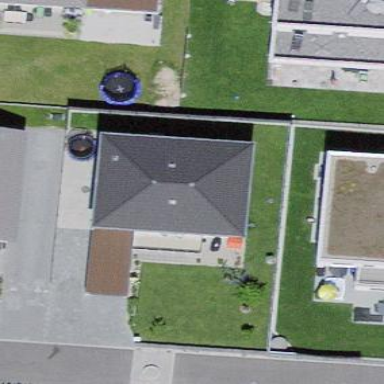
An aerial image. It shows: Building with hipped roof.